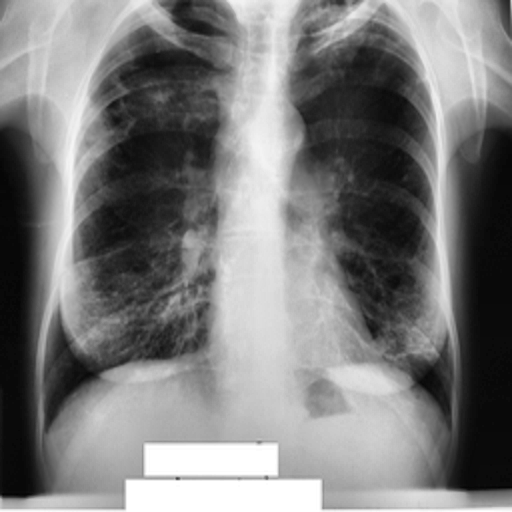
Finding: TUBERCULOSIS